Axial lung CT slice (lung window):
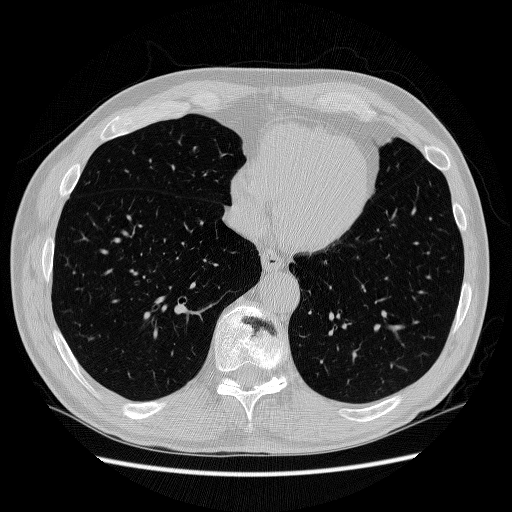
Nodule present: no